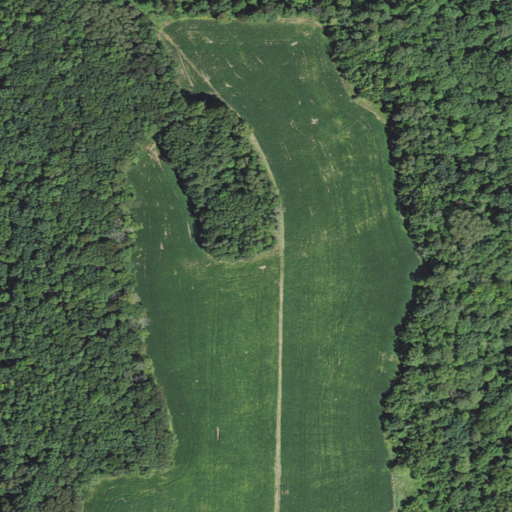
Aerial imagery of mountain in Wisconsin named Sugarbush Hill containing deciduous forest, cultivated crops, and pasture